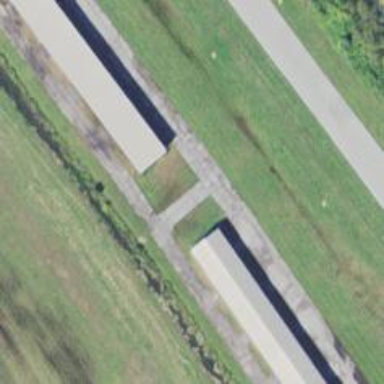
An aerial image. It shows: View of taxiway at the airport.